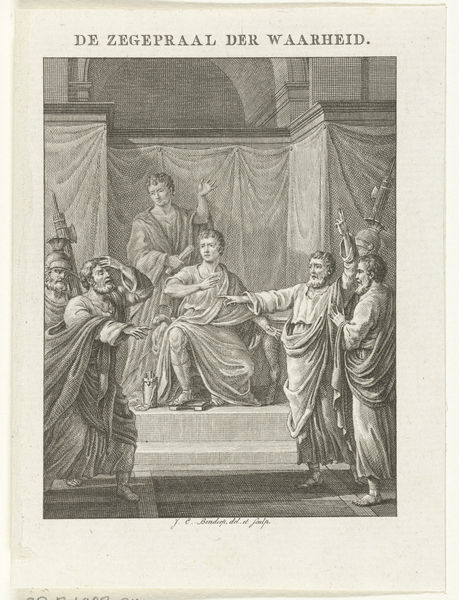
Titel: Jonge man op troon spreekt recht in geschil tussen twee mannen
Künstler: Johannes Christiaan Bendorp
Standort: Amsterdam
Institution: Rijksmuseum
Schlagwörter: discussion, escalier, gravure, peinture, antique, jugement, allemagne, hommes, noire, romain, empereur, drapés, gestuelle, vote, cadre architecturé